Field crop: tomato
Growth stage: 1
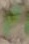
Species: solanum